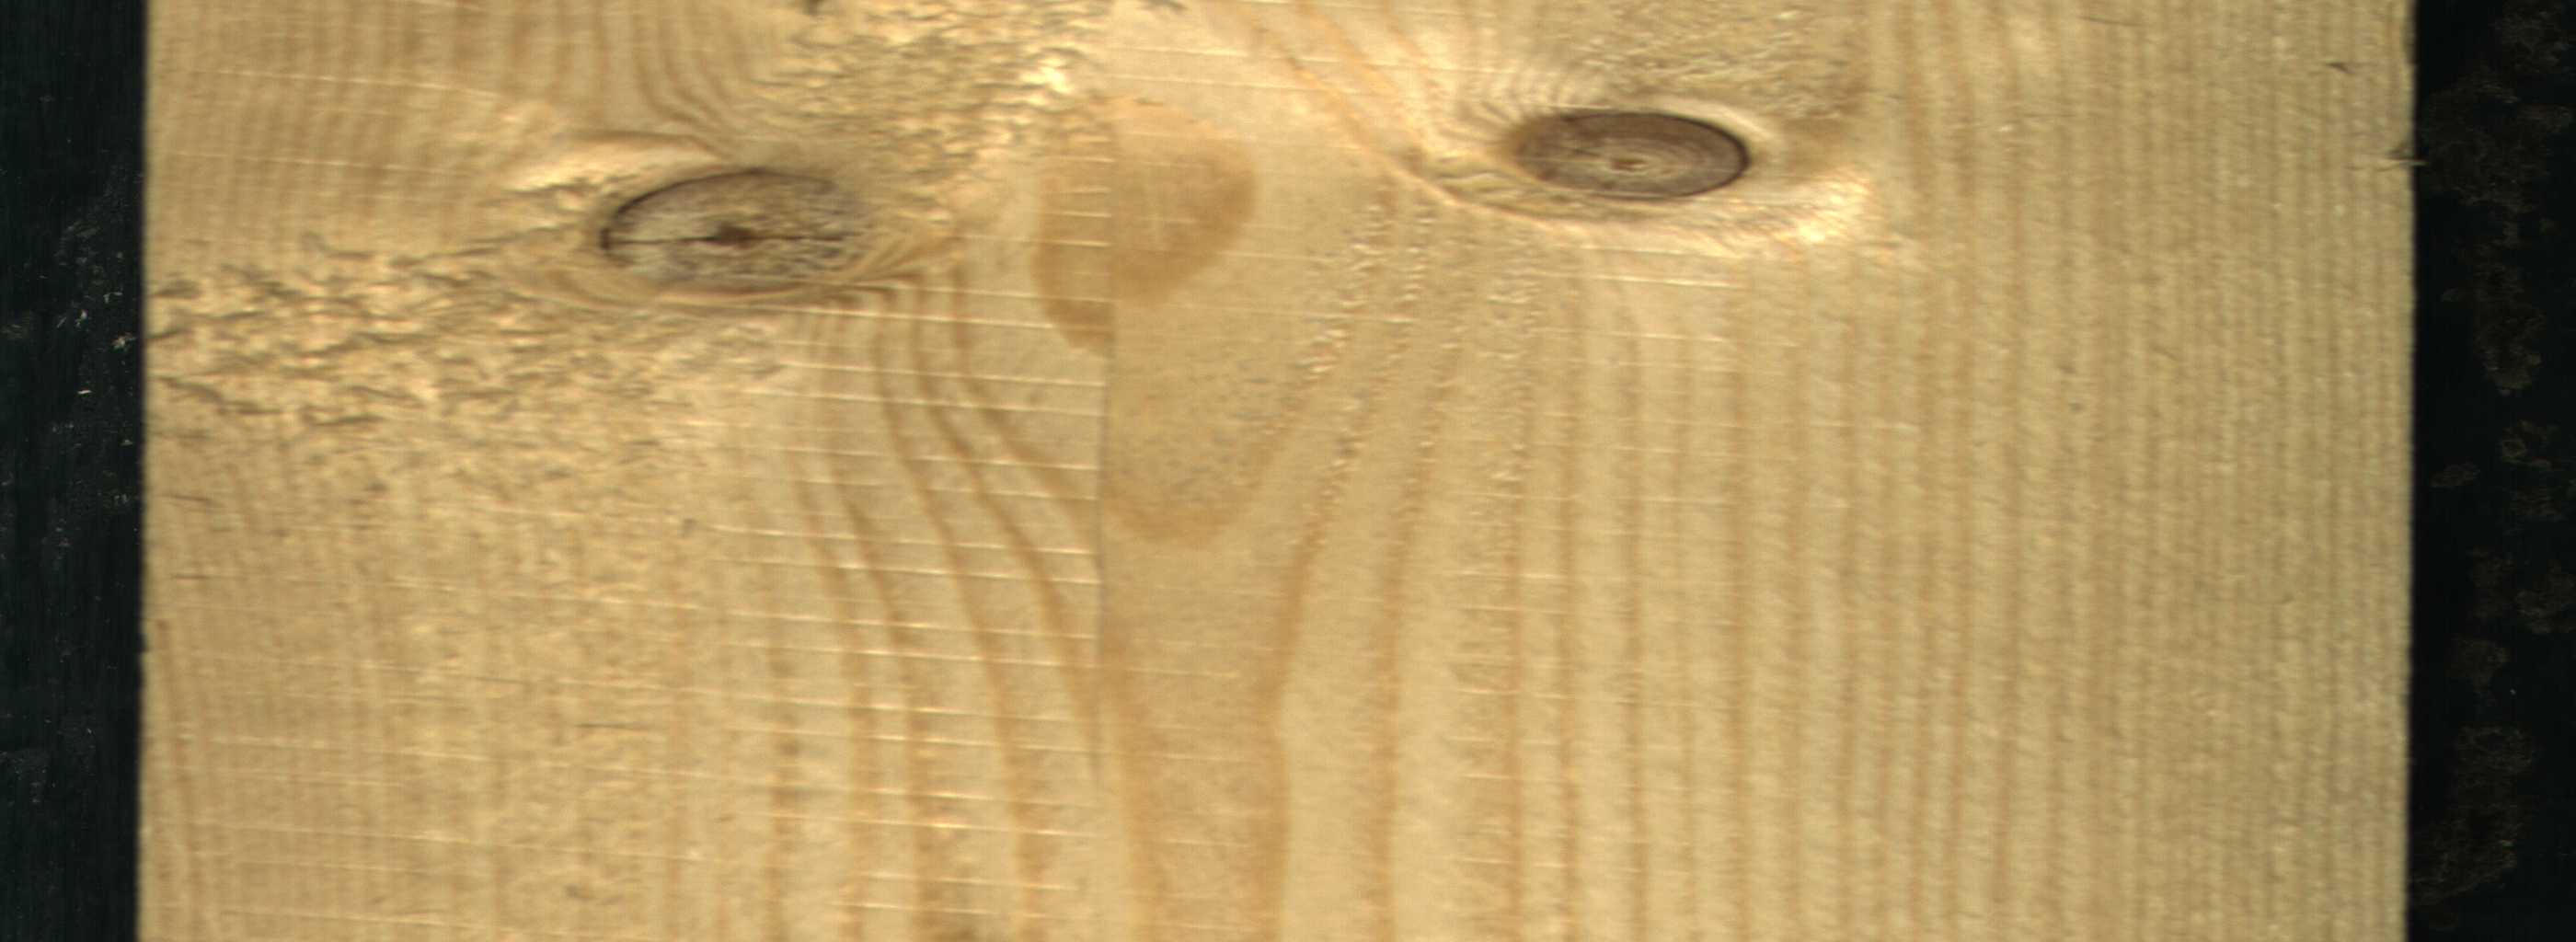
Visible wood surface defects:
knot_with_crack
Live_Knot